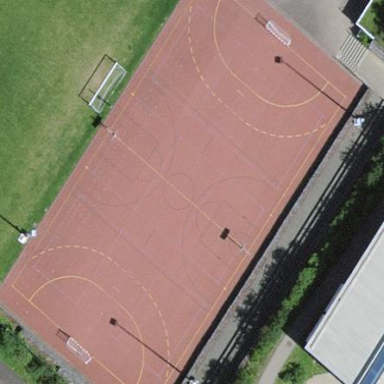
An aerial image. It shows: Tartan basketball court situated on pitch designated for leisure land.